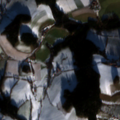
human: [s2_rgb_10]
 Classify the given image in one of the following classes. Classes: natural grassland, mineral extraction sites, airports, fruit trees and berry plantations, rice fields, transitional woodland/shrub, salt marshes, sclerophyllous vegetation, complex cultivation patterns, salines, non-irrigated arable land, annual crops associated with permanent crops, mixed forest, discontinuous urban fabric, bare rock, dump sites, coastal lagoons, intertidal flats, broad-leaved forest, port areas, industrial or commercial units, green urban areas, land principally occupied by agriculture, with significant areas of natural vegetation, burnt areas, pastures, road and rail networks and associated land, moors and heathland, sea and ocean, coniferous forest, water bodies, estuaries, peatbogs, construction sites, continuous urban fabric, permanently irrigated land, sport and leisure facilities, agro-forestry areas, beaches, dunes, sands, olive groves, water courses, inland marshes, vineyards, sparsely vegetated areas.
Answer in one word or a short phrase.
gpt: complex cultivation patterns, land principally occupied by agriculture, with significant areas of natural vegetation, coniferous forest